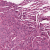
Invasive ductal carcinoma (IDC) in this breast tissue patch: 1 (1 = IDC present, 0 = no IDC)